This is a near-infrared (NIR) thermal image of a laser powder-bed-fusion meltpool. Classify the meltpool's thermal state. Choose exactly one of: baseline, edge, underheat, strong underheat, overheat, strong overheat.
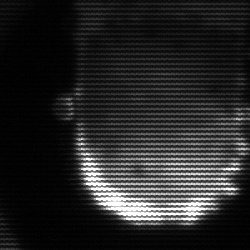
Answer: baseline